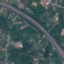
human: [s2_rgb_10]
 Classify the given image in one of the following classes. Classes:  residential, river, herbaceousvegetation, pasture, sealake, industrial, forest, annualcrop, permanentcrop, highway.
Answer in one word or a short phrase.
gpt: Highway